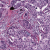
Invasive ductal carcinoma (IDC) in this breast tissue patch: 0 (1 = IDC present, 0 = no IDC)